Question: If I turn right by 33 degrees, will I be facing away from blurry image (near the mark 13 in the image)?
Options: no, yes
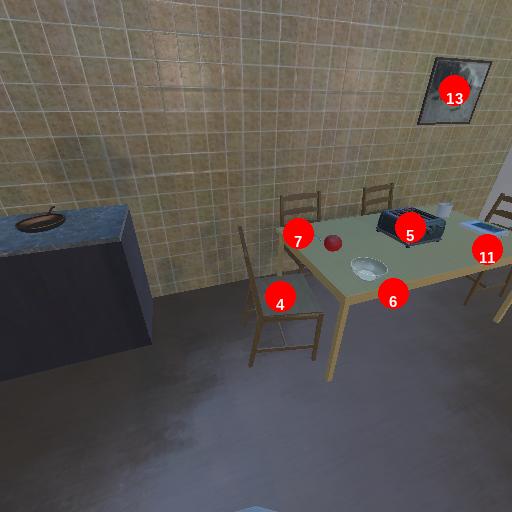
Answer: no